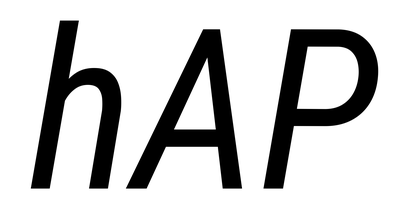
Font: Roboto-Italic_Condensed_Italic